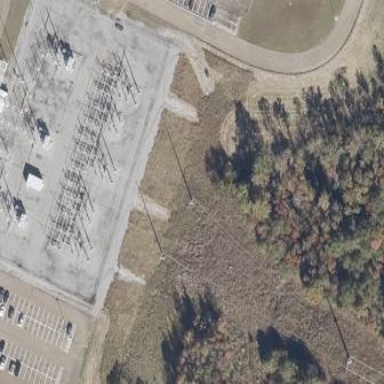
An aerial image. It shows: Industrial power substation enclosed by fence.